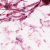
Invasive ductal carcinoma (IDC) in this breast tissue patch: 0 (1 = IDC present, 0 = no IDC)